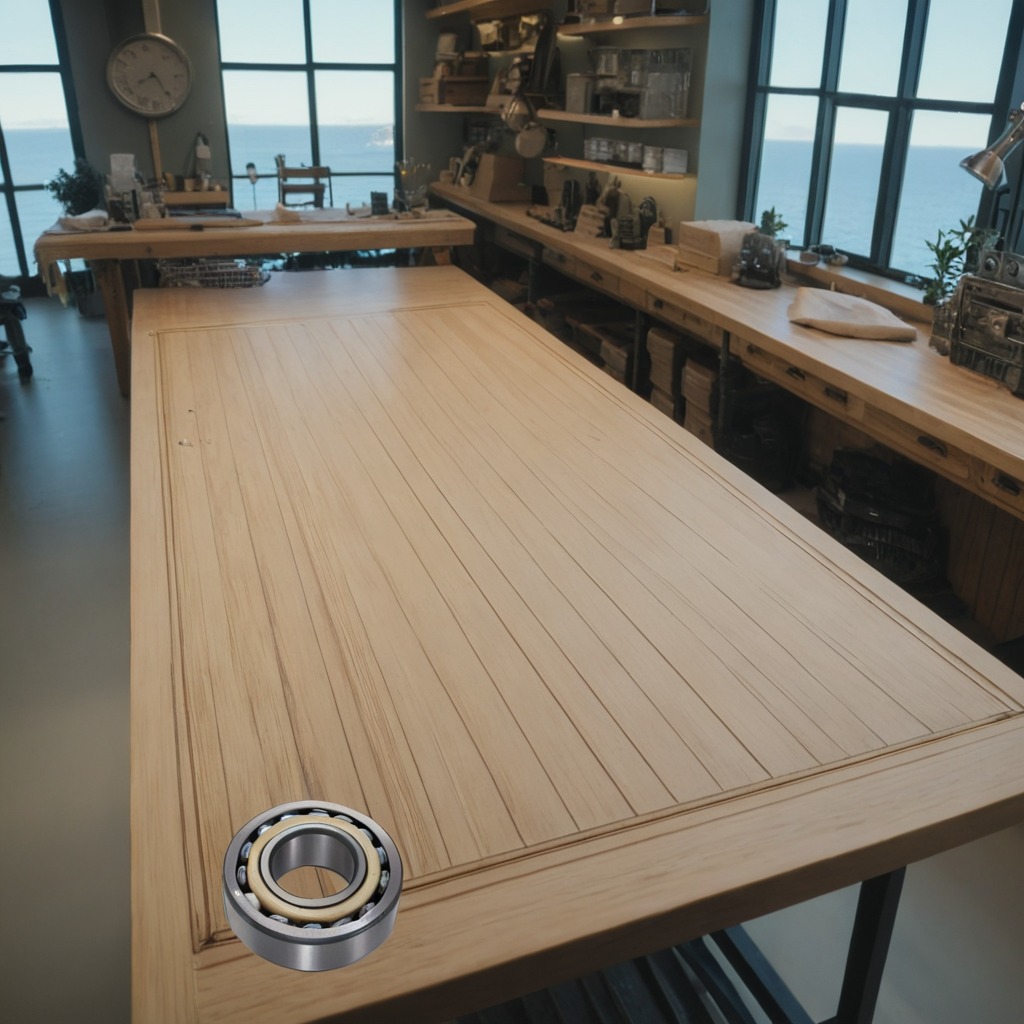
A metal ball bearing is lying on the workbench inside a coastal fishing gear workshop.